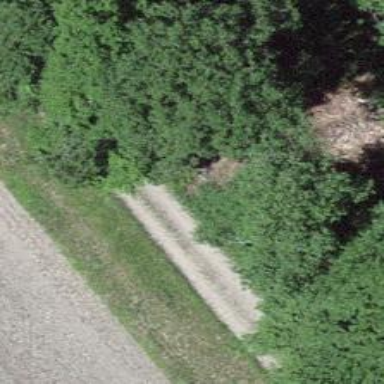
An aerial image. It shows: Bench.